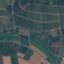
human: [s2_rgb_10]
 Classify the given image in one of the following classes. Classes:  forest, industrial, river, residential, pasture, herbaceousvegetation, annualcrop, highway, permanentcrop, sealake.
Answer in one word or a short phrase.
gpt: PermanentCrop